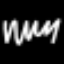
Label: squiggle